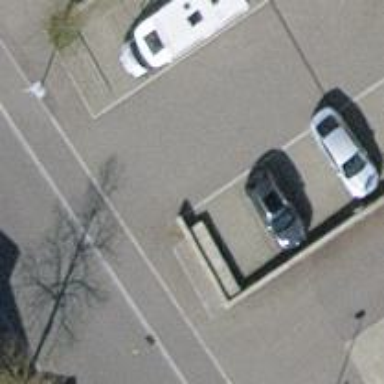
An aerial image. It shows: Paved parking aisle used as service road.